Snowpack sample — Snodgrass Mountain, Crested Butte, Colorado (2/4/25, 12:06 PM MST)
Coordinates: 38.923, -106.968
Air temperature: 35 °F
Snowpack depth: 80 cm
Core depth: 40 cm
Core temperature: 32 °F
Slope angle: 14°, slope face: 78°
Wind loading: low
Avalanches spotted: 0
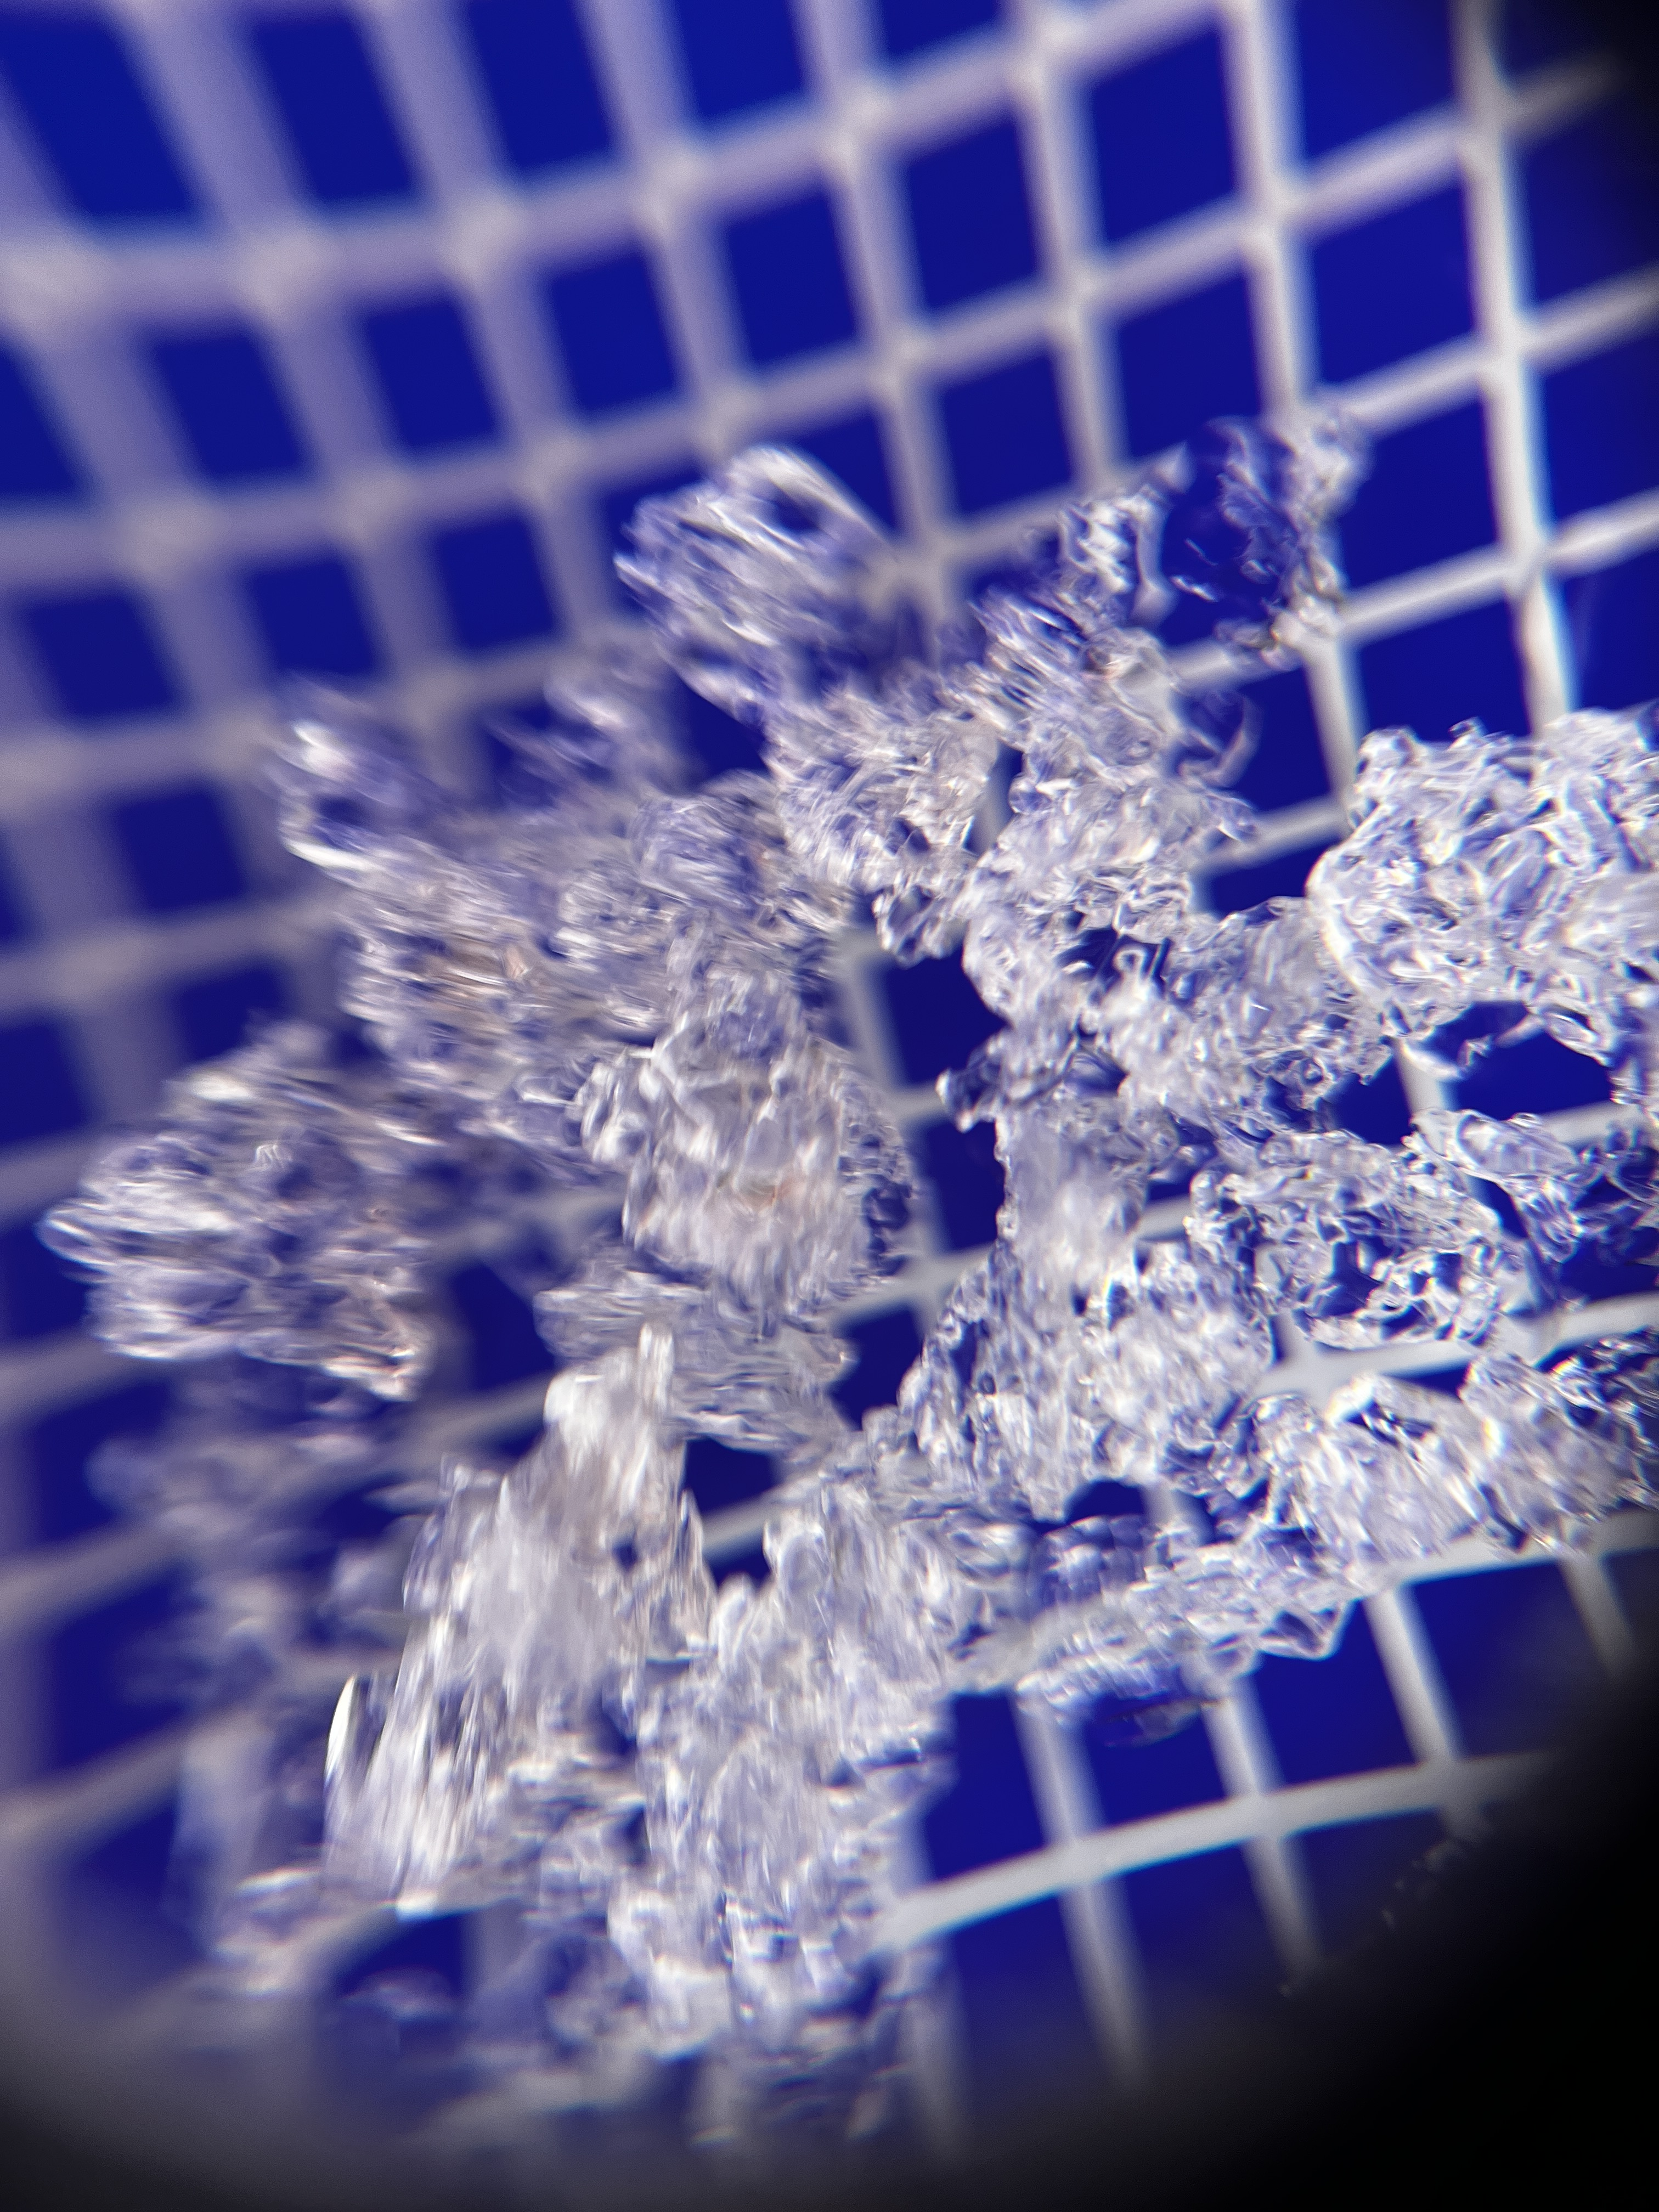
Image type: magnified_profile
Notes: No avalanches nearby, unusually warm weather for the last month reported by residents, Collected 25 yards from treeline